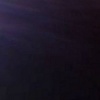
Label: space